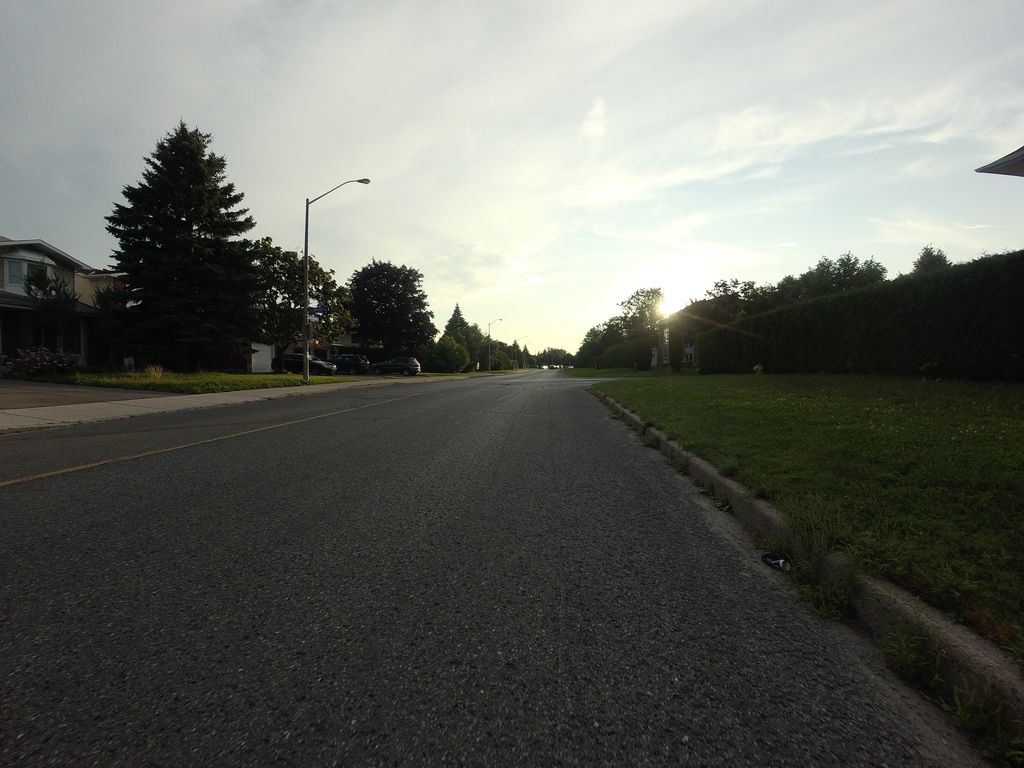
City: ottawa-gatineau